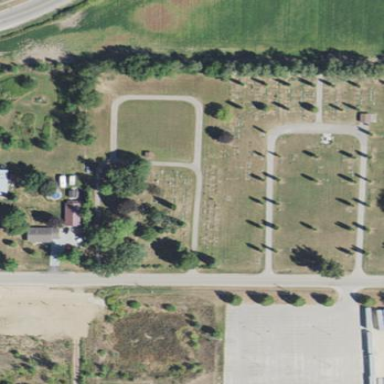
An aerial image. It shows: Cemetery.